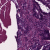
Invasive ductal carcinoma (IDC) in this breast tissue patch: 0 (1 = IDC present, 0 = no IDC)